Question:
I'm not sure why this is happening, I'm only rendering a few simple primitive QUADS.
The red is meant to be in front of the yellow.
The yellow always goes in-front of the red, even when it's behind it.
Is this a bug or simply me seeing the cube wrongly?
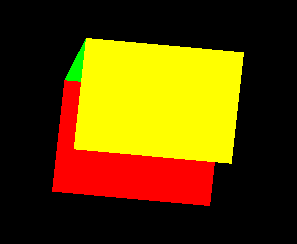
Answer: Turn the depth buffer and depth test on, or OpenGL would draw what is latter on the top.
> Your application needs to do at least the following to get depth buffering to work:Ask for a depth buffer when you create your window.Place a call to glEnable (GL_DEPTH_TEST) in your program's initialization routine, after a context is created and made current.Ensure that your zNear and zFar clipping planes are set correctly and in a way that provides adequate depth buffer precision.Pass GL_DEPTH_BUFFER_BIT as a parameter to glClear, typically bitwise OR'd with other values such as GL_COLOR_BUFFER_BIT.
See here <URL>